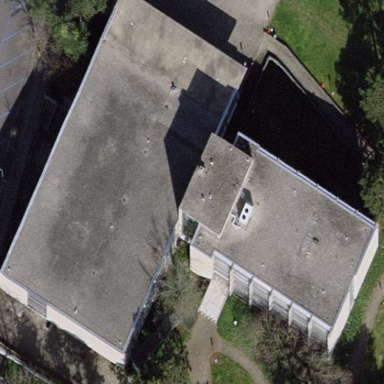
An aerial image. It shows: School building.